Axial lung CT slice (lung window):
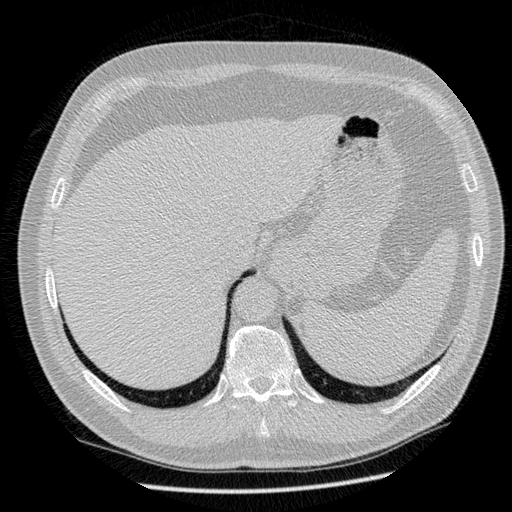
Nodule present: no